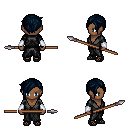
a pixel art fantasy rpg character, female body template, human, dark skin, gray robe, magenta pants, raven pixie cut hairstyle, white cloth bracers, ghillies, spear, four views (front, back, left, right), 2x2 character sprite sheet, small pixel art, hard edges, no anti-aliasing